Field crop: maize
Growth stage: 2
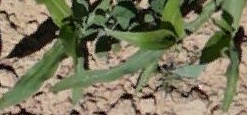
Species: maize